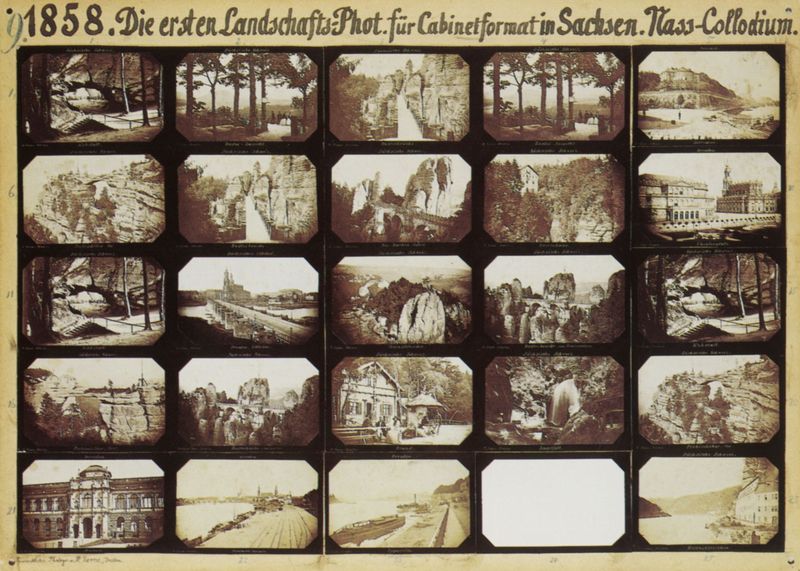
Titel: Lehrtafel Nr. 9 mit 25 Photographien, zum Kabinettformat, Aufnahmen: Sächsische Schweiz
Künstler: Deutscher Photograph
Standort: Dresden
Institution: Technische Universität
Schlagwörter: baum, berg, felsen, wasser, weiß, bäume, fluss, landschaft, stadt, ufer, braun, fenster, grau, schwarz, straße, gebäude, haus, schloss, alt, architektur, rahmen, stein, feld, häuser, brücke, gewässer, kirche, wege, wald, wasserfall, turm, schrift, bilder, fotos, fassaden, abhang, datierung, berge, gebirge, vergilbt, sepia, steg, collage, foto, fotografie, photographie, schwarzweiß, beschriftung, plakat, überschrift, ruinen, photo, karte, strassen, gebäud, sammlung, kabinett, postkarte, dresden, fotographie, anordnung, details, archiv, ansichten, elbe, sachsen, küsten, aufnahmen, landschaften, dia, fotografien, photos, trassen, album, negative, fotosammlung, photographien, landschaftsphotos, landschaftsfoto, 19 jahrhundert, lanschaftsphotos, diaz, 1858, 25, sächsische schweiz, viele fotos, leuchtkasten, sachsne, dotografien, schwatz weiß